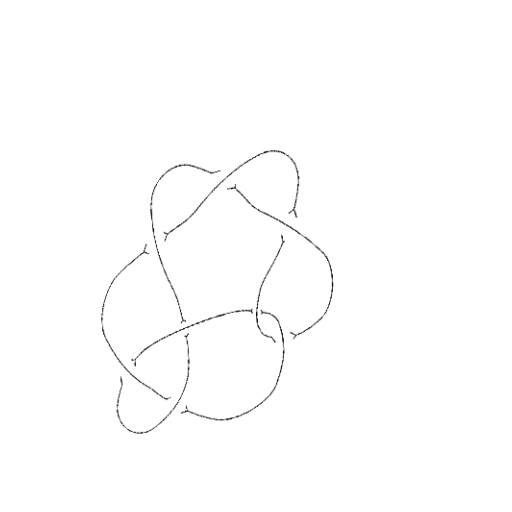
Crossing number: 8